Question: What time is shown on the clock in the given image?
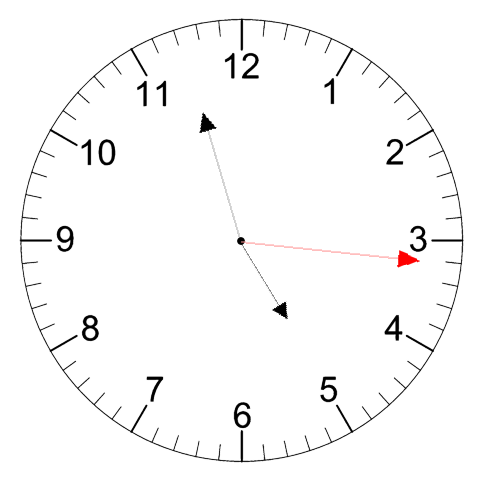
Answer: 04:57:16